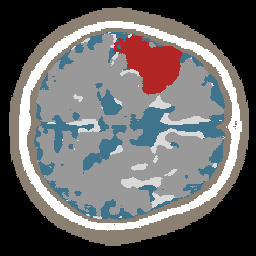
Label: lesion